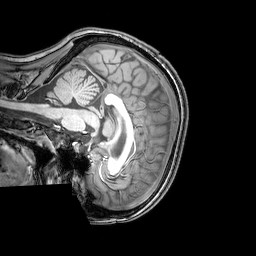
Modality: T1w
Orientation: sagittal
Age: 25
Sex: female
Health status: healthy
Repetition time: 0.081 s
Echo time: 0.037 s